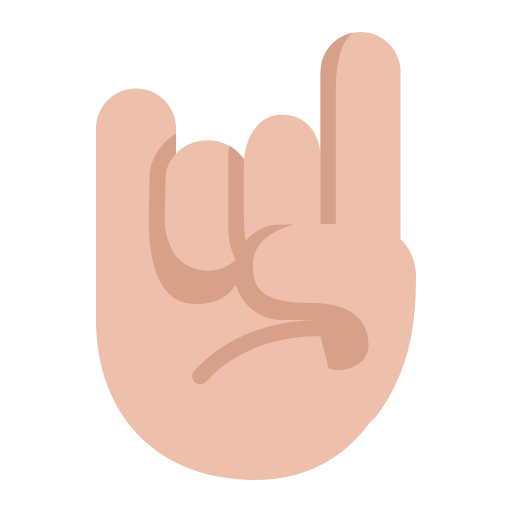
sign of the horns flat  light